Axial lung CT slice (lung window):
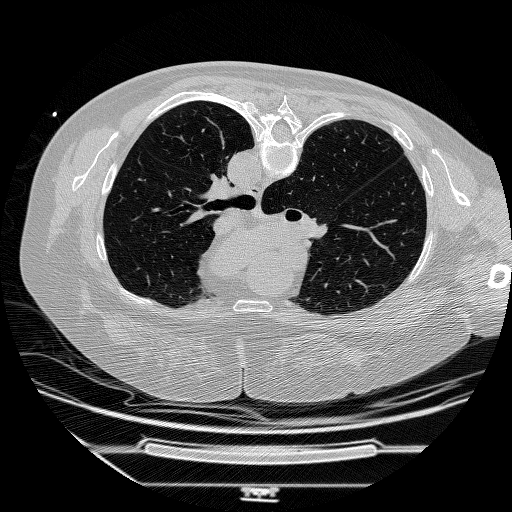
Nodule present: no